Aerial crown-view tile of a tropical tree (Barro Colorado Island, Panama), acquired 20240611:
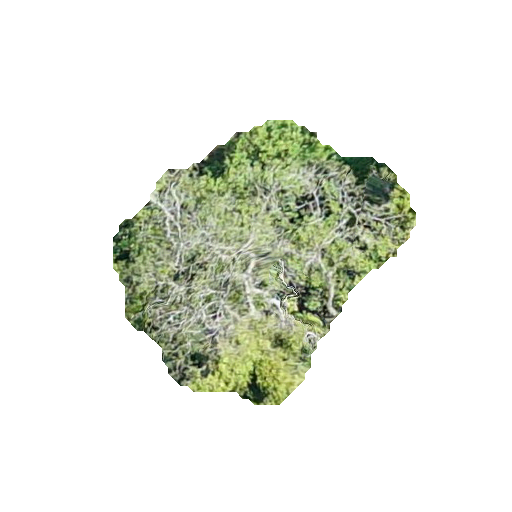
Species: Tabebuia rosea
GBIF accepted scientific name: Tabebuia rosea
Crown area: 85.644 m²